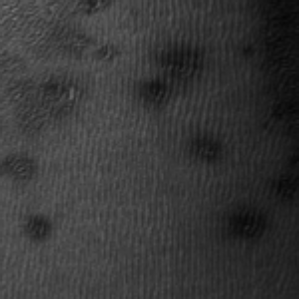
Label: frost